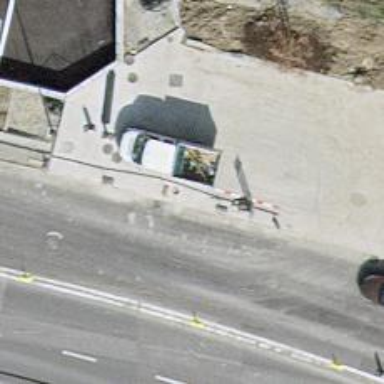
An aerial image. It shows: Road with traffic signals.